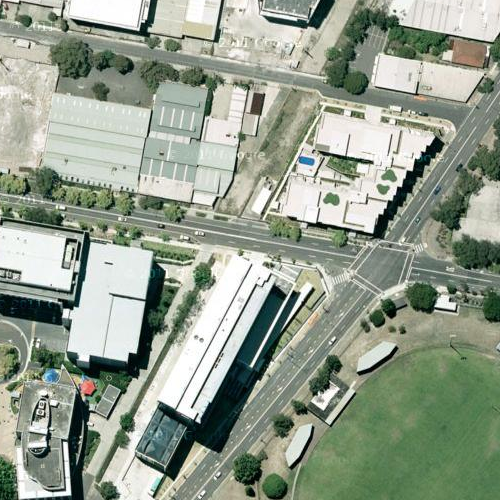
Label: sydney